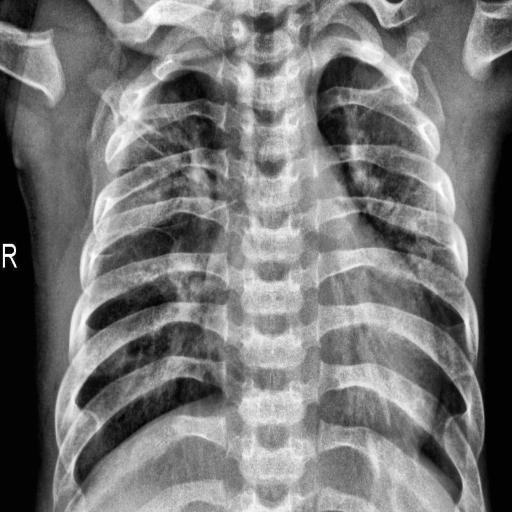
Finding: PNEUMONIA